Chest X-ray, AP view. Patient: 69 years old, sex M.
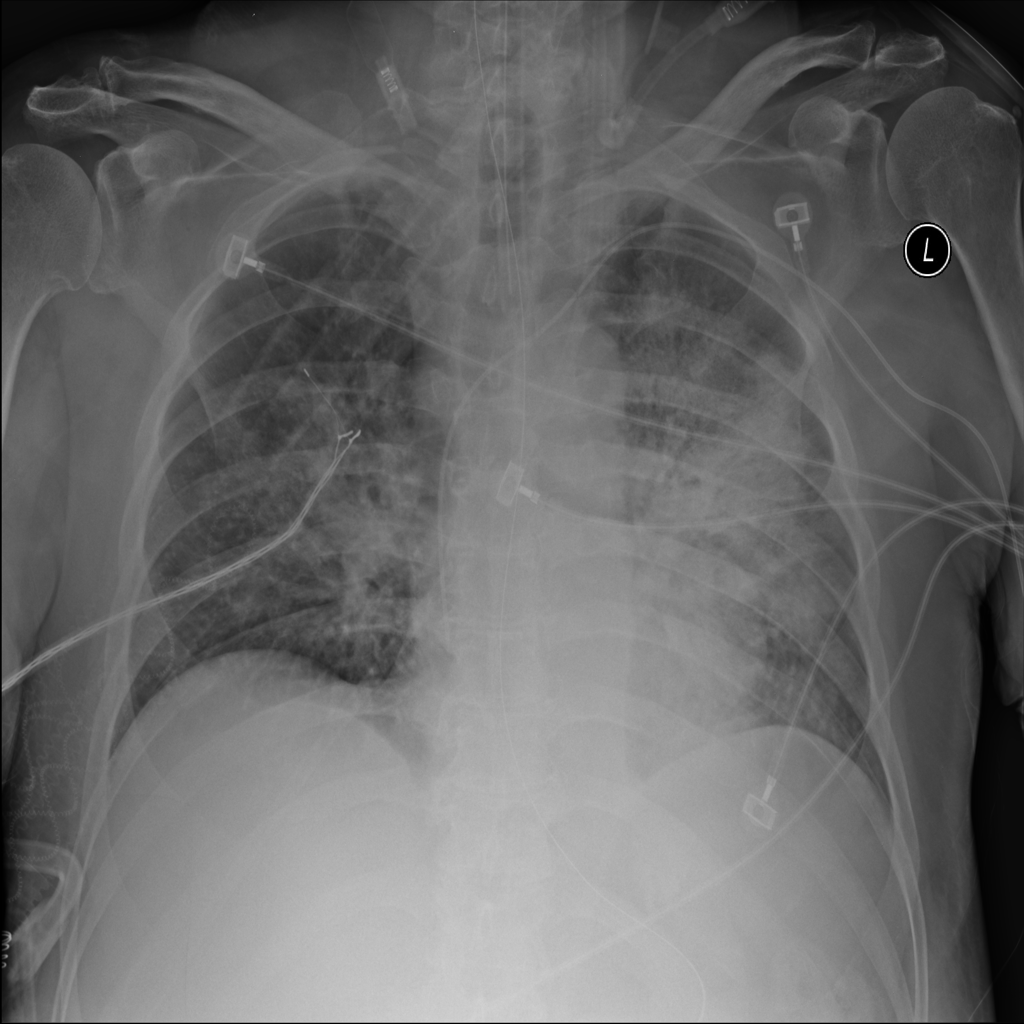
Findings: No Finding